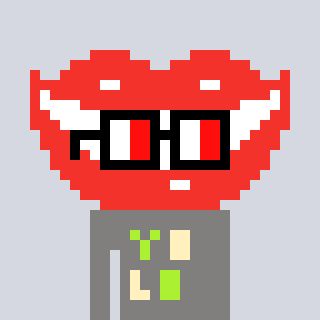
a pixel art character with square glasses with black frames and red eyes, a smile-shaped head and a bluegrey-colored body on a cool background